Question: How to fix this? To not have a negative output
'''
<script>
$("#bday").change(function(){
var today = new Date();
var birthDate = new Date($('#bday').val());
var age = today.getFullYear() - birthDate.getFullYear();
var m = today.getMonth() - birthDate.getMonth();
if (m < 0 || (m === 0 && today.getDate() < birthDate.getDate())) {
age--;
}
return $('#age').val(age);
});
</script>
'''
> Output:

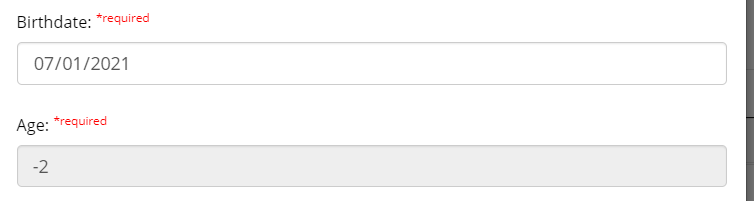
Answer: First of all, check if the age is possitive, otherwise set it to 0. If age es possitive, when change the date, check if it is bigger than 0 and subtract one. See the comments in the code.
'''
$("#bday").change(function(){
var today = new Date();
var birthDate = new Date($('#bday').val());
var age =
today.getFullYear() - birthDate.getFullYear() >= 0
? today.getFullYear() - birthDate.getFullYear()
: 0; // Check if 'age' is bigger or equals to 0, otherwise set to 0
var m = today.getMonth() - birthDate.getMonth();
if (m < 0 || (m === 0 && today.getDate() < birthDate.getDate())) {
if (age > 0) {
age--; // Subtract a year if 'age' is bigger than 0
}
}
$('#age').val(age);
});
'''
'''
<script src="https://cdnjs.cloudflare.com/ajax/libs/jquery/3.3.1/jquery.min.js"></script>
<input type="date" id="bday"></input>
<input id="age" type="text" disabled></input>
'''